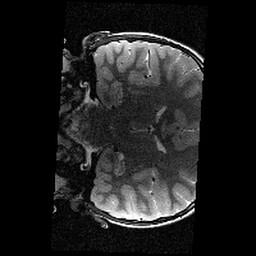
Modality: T2w
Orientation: coronal
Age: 11
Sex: male
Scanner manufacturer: siemens
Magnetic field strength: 3 T
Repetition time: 9.23 s
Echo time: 0.067 s